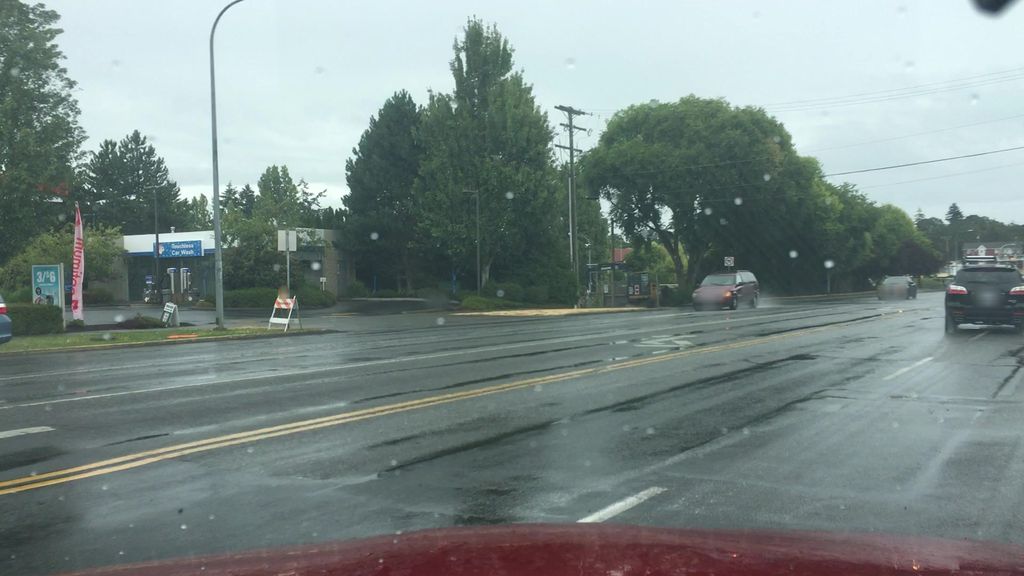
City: victoria